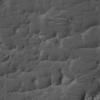
Label: not_dusty